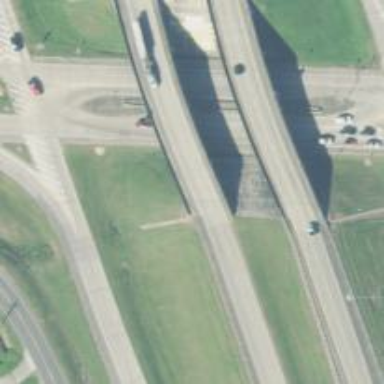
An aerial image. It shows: Motorway bridge.